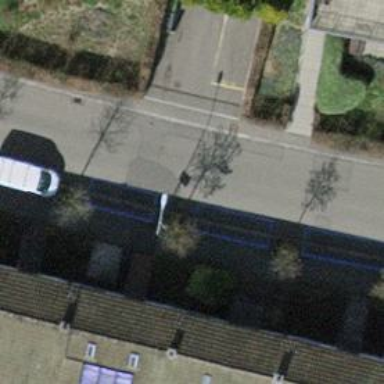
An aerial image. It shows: Unmarked crossing on footway.